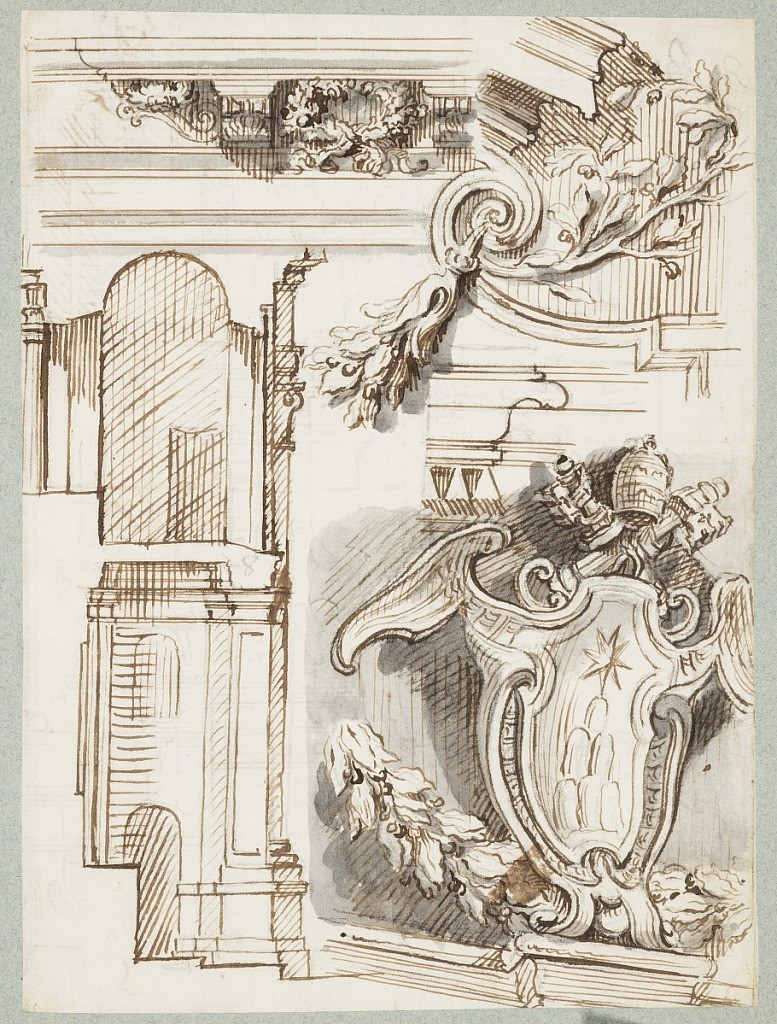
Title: Album page
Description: ne sheet of paper drawn on recto and verso, mounted onto an album page with window cutout to see verso